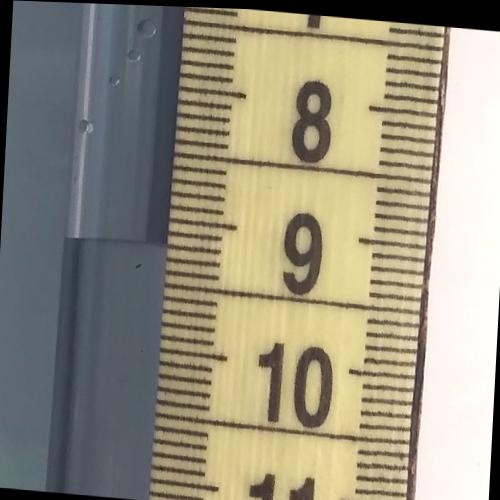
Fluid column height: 9.2 cm